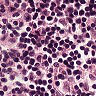
Metastatic tissue present: no